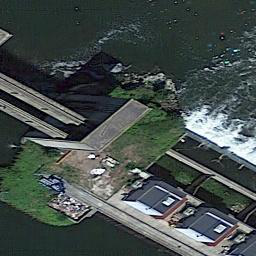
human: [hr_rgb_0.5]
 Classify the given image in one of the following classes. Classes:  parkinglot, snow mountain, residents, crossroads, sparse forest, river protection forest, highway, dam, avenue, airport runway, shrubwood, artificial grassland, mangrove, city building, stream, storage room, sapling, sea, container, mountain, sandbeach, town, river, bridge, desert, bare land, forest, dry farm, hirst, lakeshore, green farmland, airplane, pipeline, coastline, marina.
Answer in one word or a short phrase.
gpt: dam